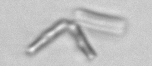
Label: Thalassionema